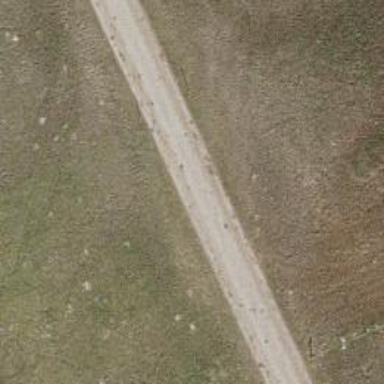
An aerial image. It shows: Unclassified road.